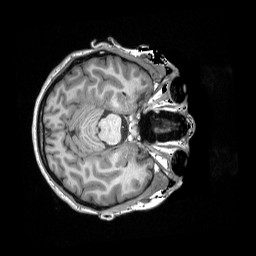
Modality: T1w
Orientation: axial
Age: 19
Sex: female
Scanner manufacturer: siemens
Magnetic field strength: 3 T
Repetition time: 2.3 s
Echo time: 0.00298 s